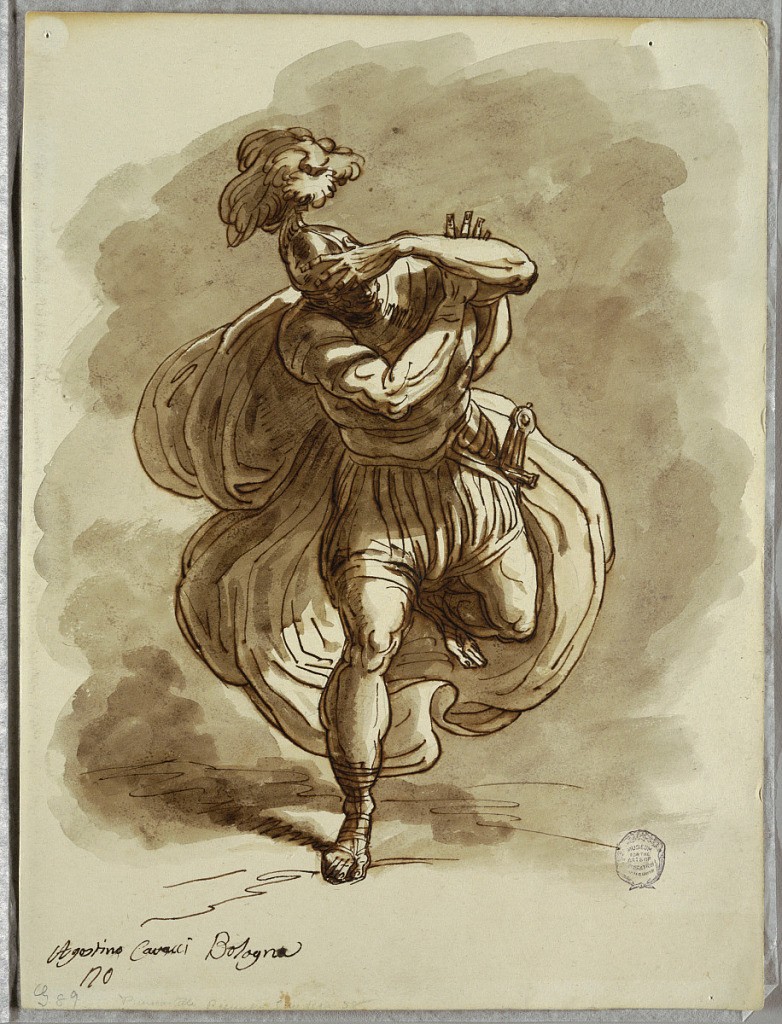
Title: Blinded Soldier, Detail from the Conversion of St. Paul, Study after Agostino Carracci
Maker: Felice Giani, Italian, 1758–1823
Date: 1821–22
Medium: Pen and brown ink, brush and brown wash, over traces of black chalk on white heavy wove paper
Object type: Sketchbook folio
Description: Soldier in classical dress, with billowing cloak, helmet, and sword, plunges forward, lunging on his right leg, his arms protecting his face and eyes.